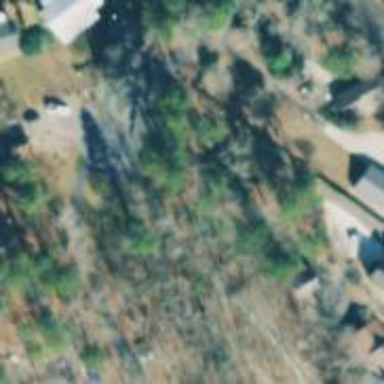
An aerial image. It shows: Driveway leading to service road.